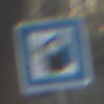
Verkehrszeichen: LadestationFuerElektrofahrzeuge
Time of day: SunriseSunset
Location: Outdoor (Nature)
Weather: Clear
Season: Winter
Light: Natural